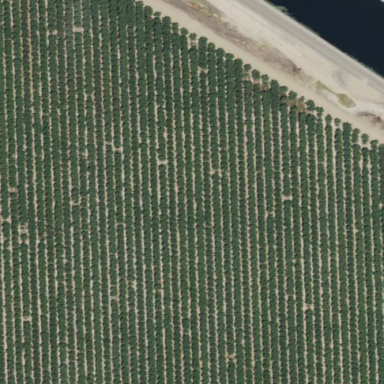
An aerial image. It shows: Almond orchard with rows of almond trees.